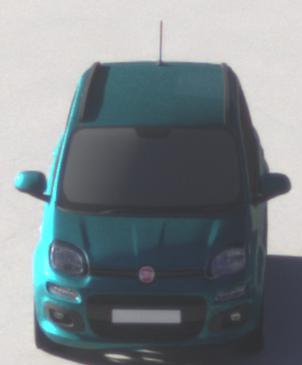
Make: Fiat
Model: Panda 1.2 8V
Detailed model: Panda (312)
Model produced from: 2013/02
Model produced until: 2013/12
Doors: 5
Color: blue
Road condition: dry road
Daytime: sunrise or sunset
Contrast: medium contrast